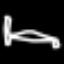
Label: bed